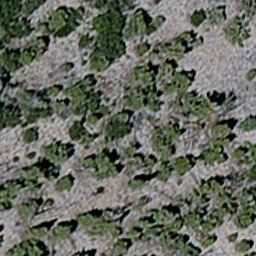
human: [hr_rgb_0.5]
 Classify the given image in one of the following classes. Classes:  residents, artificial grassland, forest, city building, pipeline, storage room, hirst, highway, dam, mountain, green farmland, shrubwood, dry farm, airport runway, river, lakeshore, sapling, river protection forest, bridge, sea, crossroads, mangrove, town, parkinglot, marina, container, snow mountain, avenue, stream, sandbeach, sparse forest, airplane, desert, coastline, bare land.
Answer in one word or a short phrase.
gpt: sparse forest